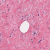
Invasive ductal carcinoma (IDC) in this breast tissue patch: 0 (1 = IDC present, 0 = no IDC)